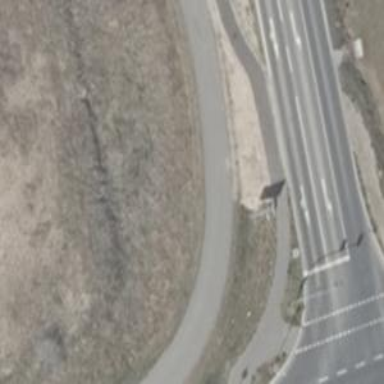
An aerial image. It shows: Asphalt service road.